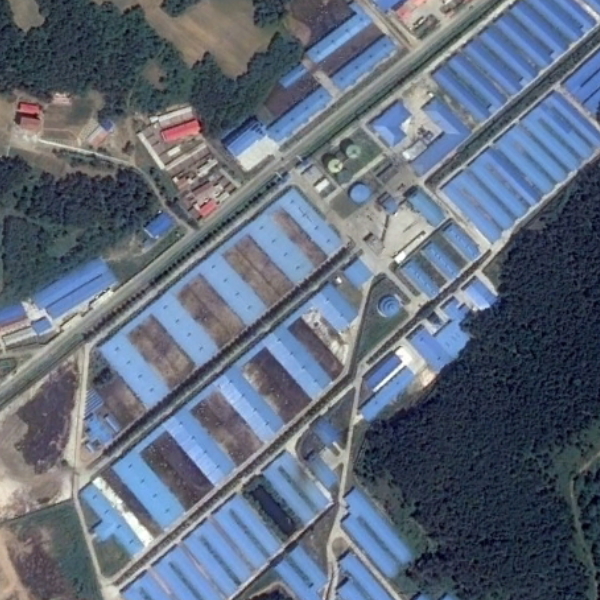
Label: Industrial